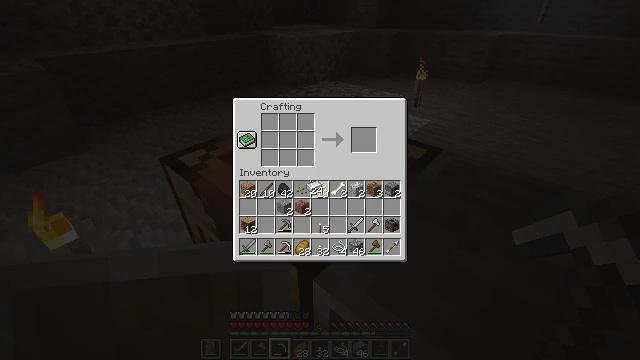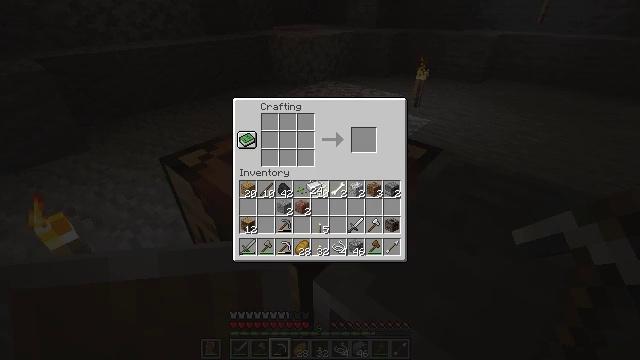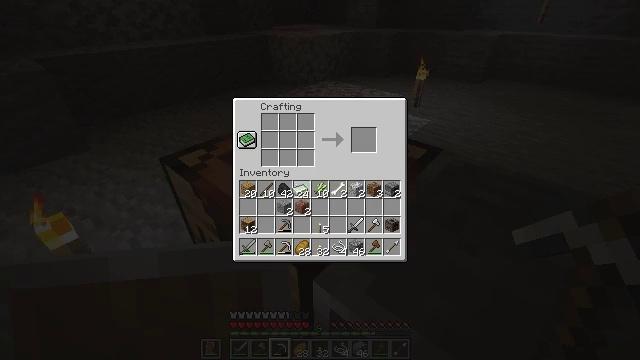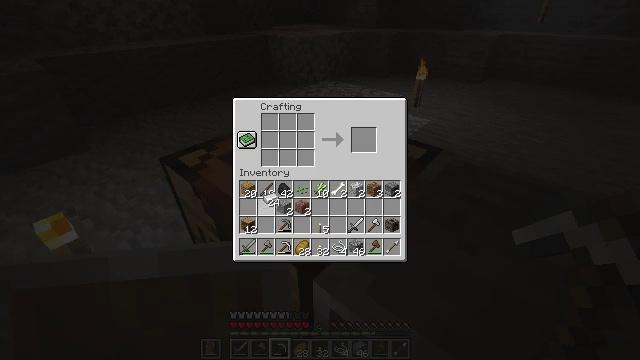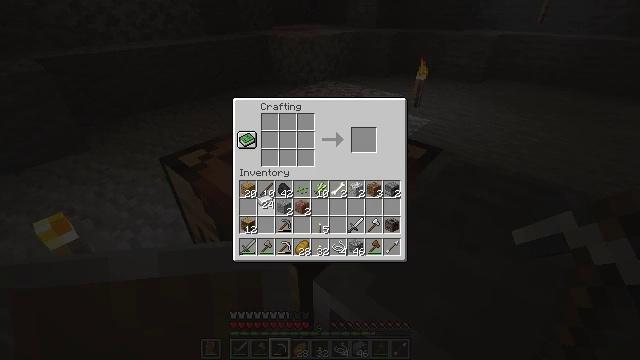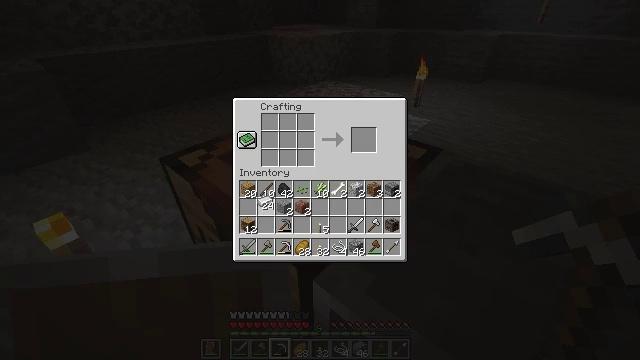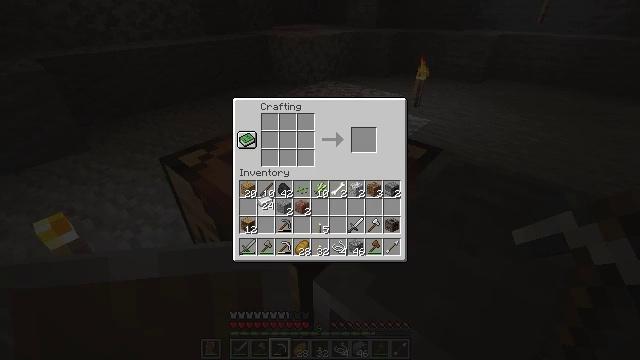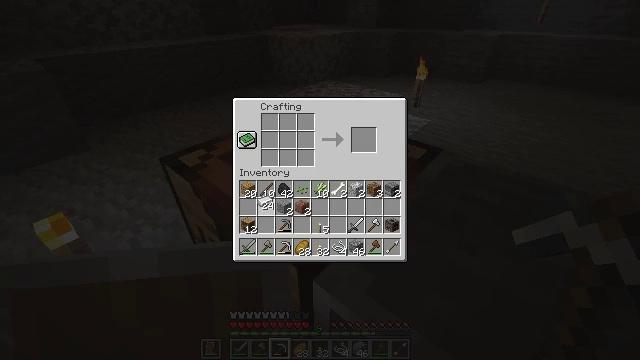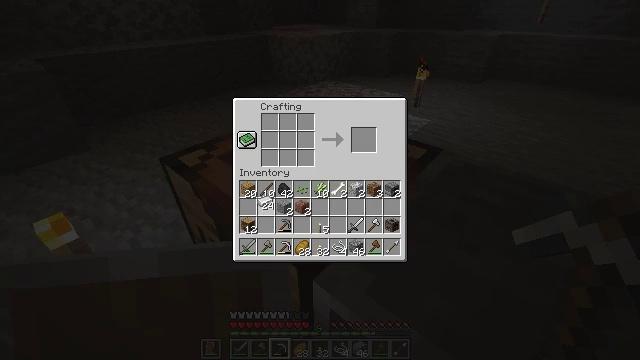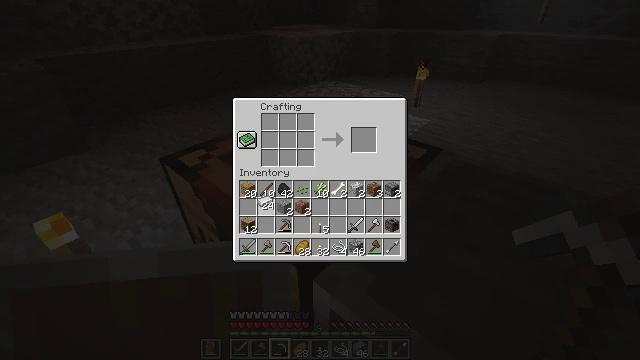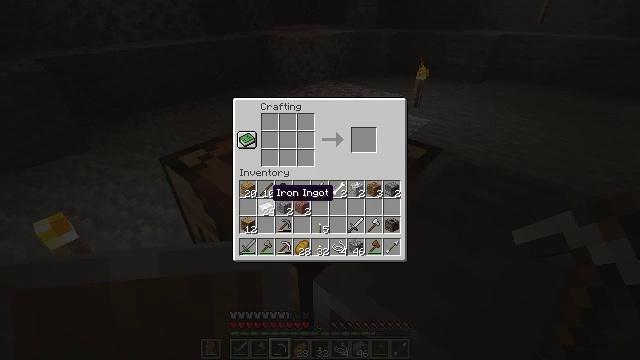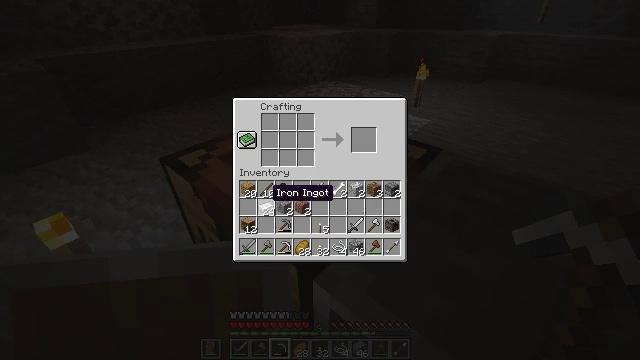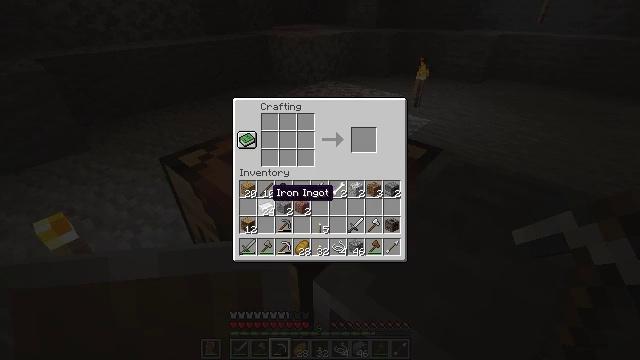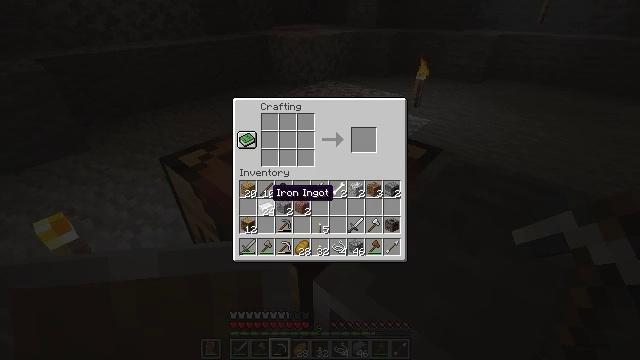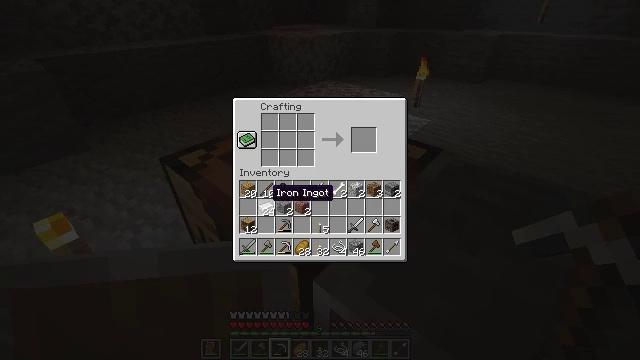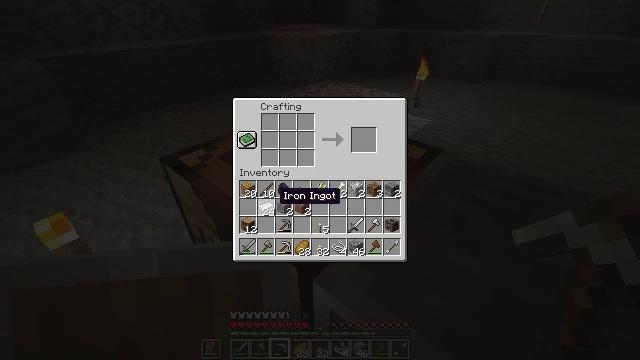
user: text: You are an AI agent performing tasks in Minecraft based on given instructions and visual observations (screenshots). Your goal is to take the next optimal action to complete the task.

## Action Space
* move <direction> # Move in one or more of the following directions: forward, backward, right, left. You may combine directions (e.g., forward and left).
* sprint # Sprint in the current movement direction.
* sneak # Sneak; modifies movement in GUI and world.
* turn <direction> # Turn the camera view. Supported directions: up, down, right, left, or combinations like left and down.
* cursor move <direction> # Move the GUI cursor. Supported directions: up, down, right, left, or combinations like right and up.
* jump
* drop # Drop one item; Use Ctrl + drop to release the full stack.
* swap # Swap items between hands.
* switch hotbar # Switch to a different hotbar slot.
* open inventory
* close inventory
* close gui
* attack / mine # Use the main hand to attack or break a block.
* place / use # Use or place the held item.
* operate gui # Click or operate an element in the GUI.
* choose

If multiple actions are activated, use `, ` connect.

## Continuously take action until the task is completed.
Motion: motion action
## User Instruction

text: Recycle the blast furnace by breaking it.
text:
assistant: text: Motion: sneak, open gui
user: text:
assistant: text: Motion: sneak, cursor move left
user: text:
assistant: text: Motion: sneak, cursor move left and down
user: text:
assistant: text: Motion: sneak
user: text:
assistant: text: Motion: sneak
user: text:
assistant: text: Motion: sneak
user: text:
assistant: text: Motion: sneak, operate gui
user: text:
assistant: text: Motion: sneak, operate gui
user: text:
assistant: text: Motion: operate gui
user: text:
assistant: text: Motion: no_op
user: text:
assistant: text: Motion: no_op
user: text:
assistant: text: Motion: no_op
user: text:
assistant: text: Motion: no_op
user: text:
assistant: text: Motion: no_op
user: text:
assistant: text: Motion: cursor move right
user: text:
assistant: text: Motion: cursor move right
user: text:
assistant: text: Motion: no_op
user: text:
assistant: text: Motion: cursor move left and up
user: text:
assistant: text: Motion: no_op
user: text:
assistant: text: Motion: no_op
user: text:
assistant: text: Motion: no_op
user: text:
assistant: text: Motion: no_op
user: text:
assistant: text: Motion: no_op
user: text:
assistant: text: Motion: cursor move left
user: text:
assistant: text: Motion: no_op
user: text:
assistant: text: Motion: no_op
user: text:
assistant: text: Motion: operate gui
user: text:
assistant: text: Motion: operate gui
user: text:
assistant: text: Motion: no_op
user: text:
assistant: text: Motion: no_op